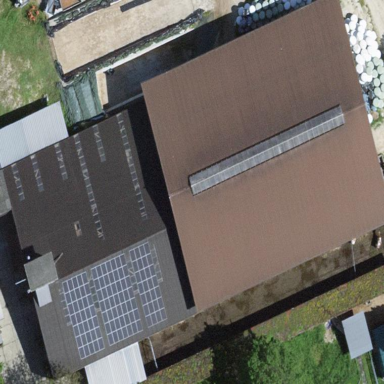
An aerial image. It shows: Farm auxiliary building.